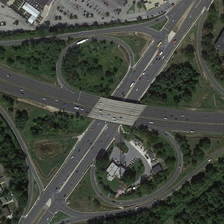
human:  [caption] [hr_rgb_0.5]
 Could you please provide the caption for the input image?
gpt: oasis are in the middle of the land, cars drive on the road .

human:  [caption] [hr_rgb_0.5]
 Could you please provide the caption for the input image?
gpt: an overpass bridged the dark green river .

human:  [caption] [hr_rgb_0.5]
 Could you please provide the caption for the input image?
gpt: lots of trees have been planted around the overpass .

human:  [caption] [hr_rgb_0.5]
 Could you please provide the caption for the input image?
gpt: the ease of the road is surrounded by land and many houses .

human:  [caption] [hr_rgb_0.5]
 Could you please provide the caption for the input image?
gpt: the ease of the road is surrounded by land and many houses .